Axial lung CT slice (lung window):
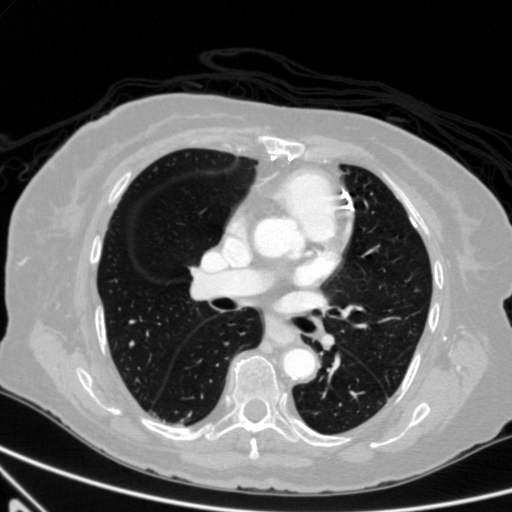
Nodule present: no